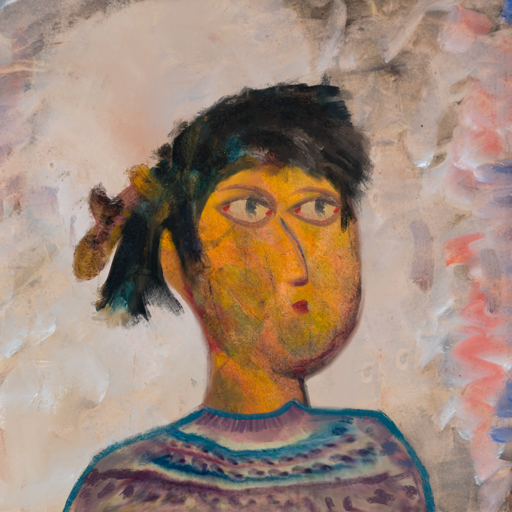
Background: Roy_Bahadur, Head And Neck Side: Gypsy_Mother, Face Side: GypsyMother, Bust: HillGirl, Hair Side: Pipe, Head Accessory: Blank, Second Necklace: Blank, Necklace: Blank, Baby: Blank